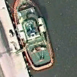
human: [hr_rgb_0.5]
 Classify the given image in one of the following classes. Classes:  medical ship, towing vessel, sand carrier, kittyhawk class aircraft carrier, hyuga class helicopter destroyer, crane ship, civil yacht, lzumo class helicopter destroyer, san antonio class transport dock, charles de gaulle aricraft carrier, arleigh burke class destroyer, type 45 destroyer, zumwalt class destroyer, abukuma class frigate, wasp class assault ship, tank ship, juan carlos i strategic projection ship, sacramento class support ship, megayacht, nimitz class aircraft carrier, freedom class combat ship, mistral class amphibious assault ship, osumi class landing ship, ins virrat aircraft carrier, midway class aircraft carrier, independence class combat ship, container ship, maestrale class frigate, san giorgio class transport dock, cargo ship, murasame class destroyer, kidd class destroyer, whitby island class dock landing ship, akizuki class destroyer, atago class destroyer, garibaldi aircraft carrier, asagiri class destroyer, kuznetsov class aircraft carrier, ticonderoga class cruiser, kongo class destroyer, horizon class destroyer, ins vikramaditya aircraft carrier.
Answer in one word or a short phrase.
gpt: Towing vessel